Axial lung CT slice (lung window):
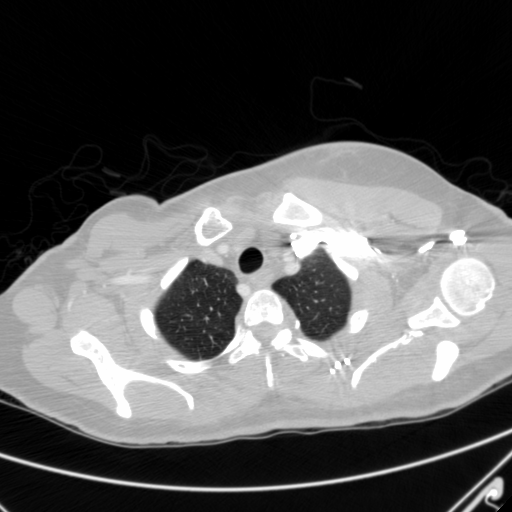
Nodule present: no